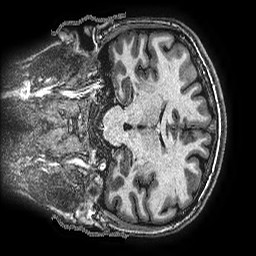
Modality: T1w
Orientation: coronal
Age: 40
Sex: female
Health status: healthy
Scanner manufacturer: ge
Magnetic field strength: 3 T
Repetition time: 0.00766 s
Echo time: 0.003476 s